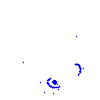
Particle: pion